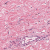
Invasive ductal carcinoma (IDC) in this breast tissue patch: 0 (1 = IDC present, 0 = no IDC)